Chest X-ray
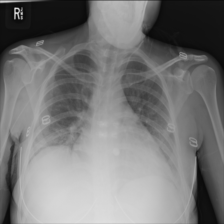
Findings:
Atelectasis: negative
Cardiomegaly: negative
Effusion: negative
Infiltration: negative
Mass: negative
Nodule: negative
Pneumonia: negative
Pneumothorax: negative
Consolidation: negative
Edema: negative
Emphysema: negative
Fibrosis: negative
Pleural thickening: negative
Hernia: negative